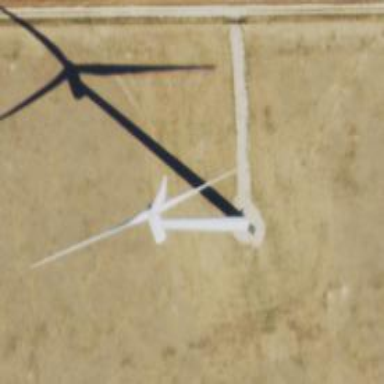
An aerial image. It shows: Wind turbine generator that utilizes wind as its source for generating electricity. It is of the horizontal axis type.